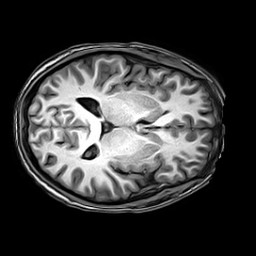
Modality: T1w
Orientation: axial
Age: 20
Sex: male